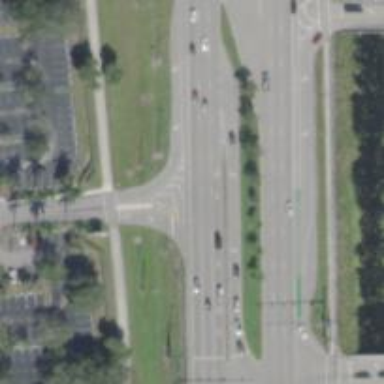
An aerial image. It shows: Primary link highway.